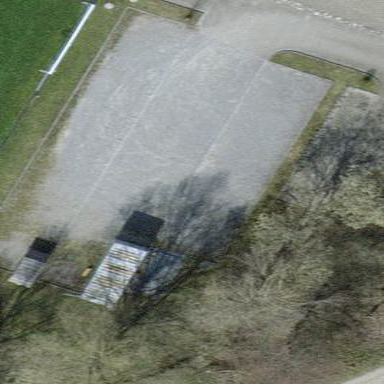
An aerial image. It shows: Parking area with surface.